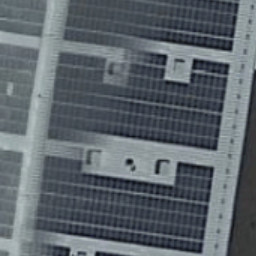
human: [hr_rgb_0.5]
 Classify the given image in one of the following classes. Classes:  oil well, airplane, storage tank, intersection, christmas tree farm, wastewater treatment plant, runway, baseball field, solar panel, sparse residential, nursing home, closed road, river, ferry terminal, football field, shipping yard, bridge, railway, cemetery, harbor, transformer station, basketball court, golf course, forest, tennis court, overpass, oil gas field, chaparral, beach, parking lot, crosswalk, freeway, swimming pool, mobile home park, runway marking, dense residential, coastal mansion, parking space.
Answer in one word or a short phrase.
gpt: solar panel